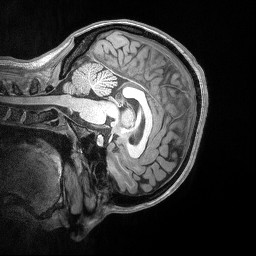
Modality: T1w
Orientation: sagittal
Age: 22
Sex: female
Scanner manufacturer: siemens
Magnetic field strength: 3 T
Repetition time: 2.53 s
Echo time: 0.00164 s